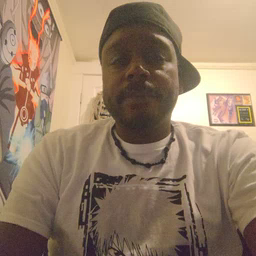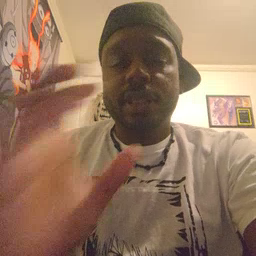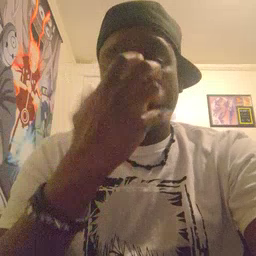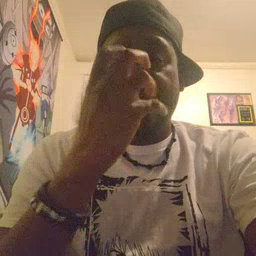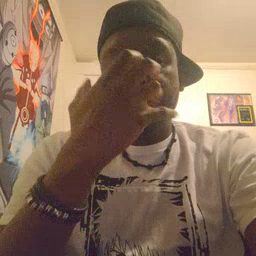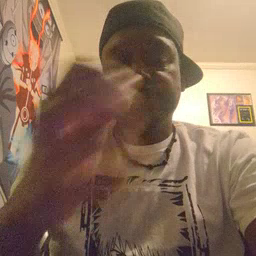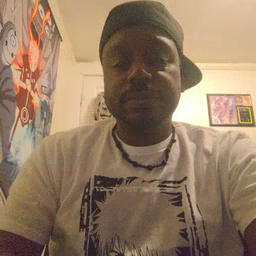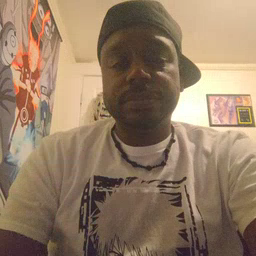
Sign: clown